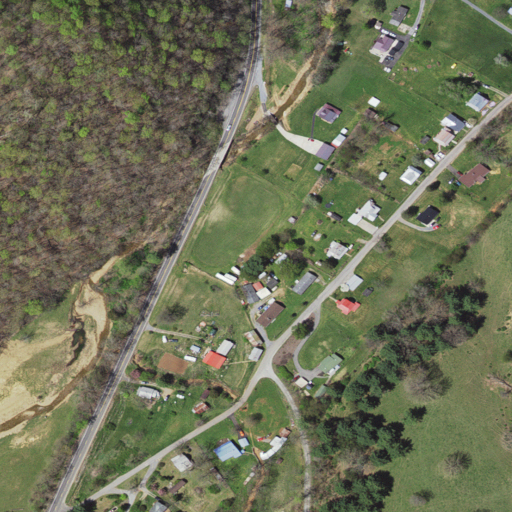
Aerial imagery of valley in Virginia named Jackson Hollow containing pasture, deciduous forest, low intensity development, open development, mixed forest, medium intensity development, shrub, and high intensity development